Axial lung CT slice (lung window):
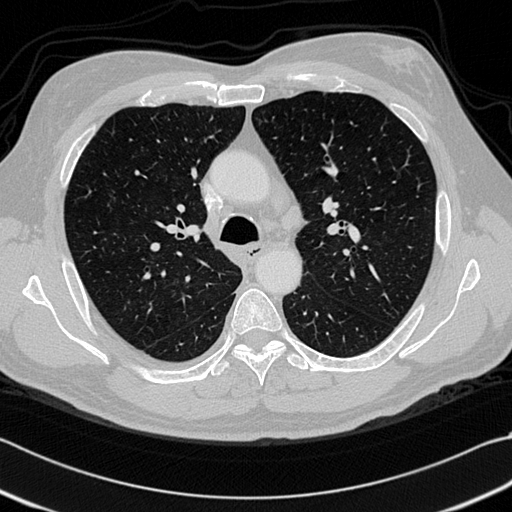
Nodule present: no